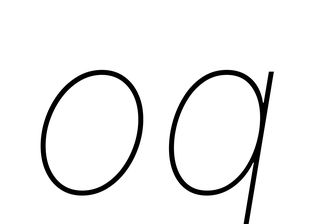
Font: Inter-Italic_Thin_Italic